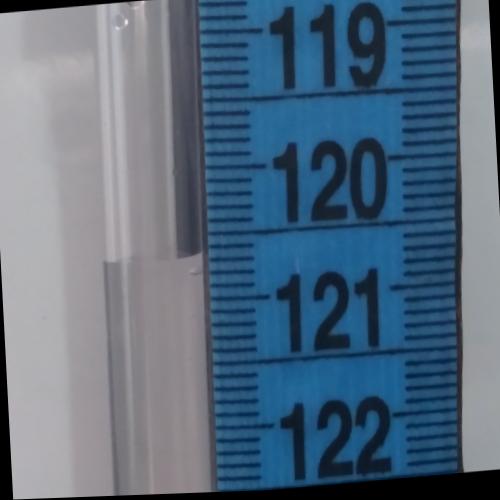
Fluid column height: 120.7 cm